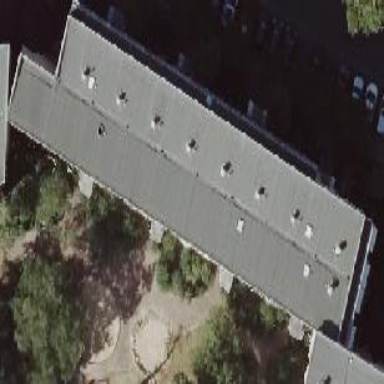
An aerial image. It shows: Flat-roofed apartment building.